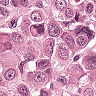
Metastatic tissue present: yes